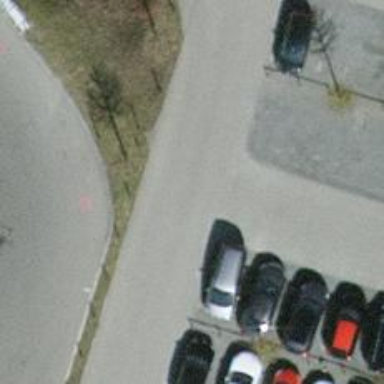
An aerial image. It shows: Road serving as parking aisle.